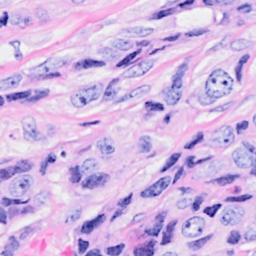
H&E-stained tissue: Breast